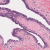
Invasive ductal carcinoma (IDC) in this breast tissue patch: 0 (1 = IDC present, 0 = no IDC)